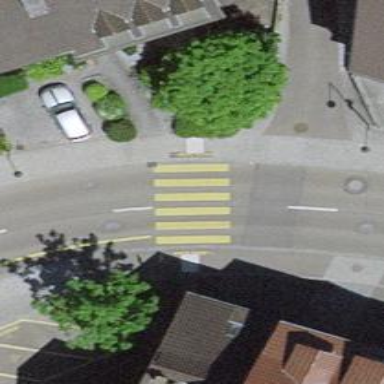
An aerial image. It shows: Marked crossing on the road.